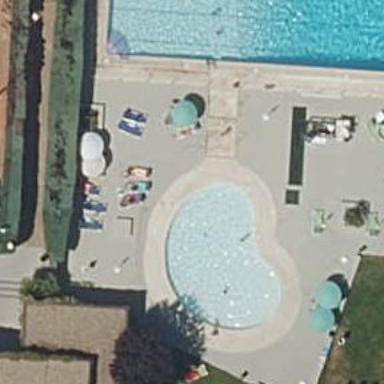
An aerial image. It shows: Swimming pool located in leisure land.